Aerial crown-view tile of a tropical tree (Barro Colorado Island, Panama), acquired 20250616:
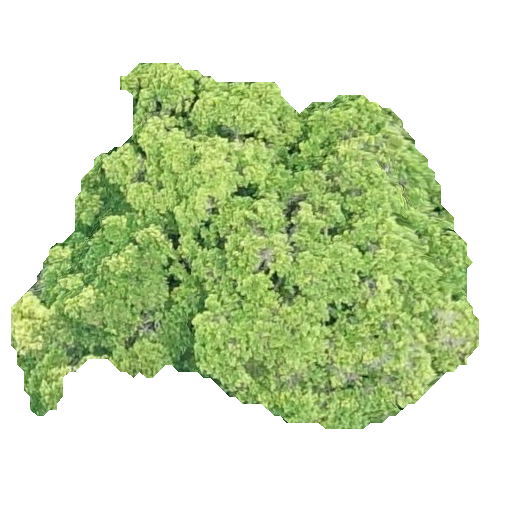
Species: Terminalia amazonia
GBIF accepted scientific name: Terminalia amazonica
Crown area: 170.197 m²